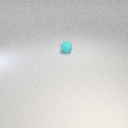
small cyan rubber sphere